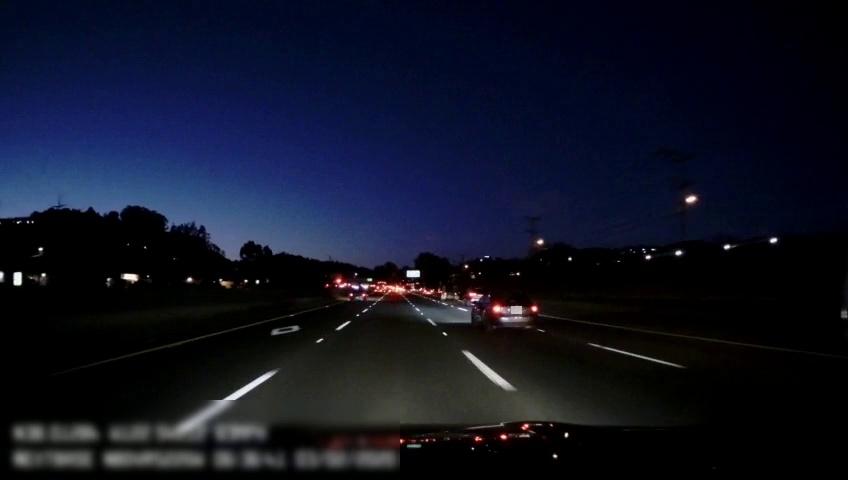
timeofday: Night
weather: Other
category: Drivable Space
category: Vehicles | Car
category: Vehicles | Other LV
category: Vehicles | SUV
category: Vehicles | Car
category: Lanes | Alternate Lane
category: Lanes | Current Lane
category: Lanes | Current Lane
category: Lanes | Alternate Lane
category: Lanes | Alternate Lane
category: Traffic | Signs